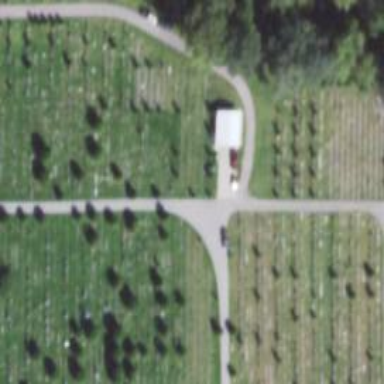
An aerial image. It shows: Asphalt driveway leading to cemetery.